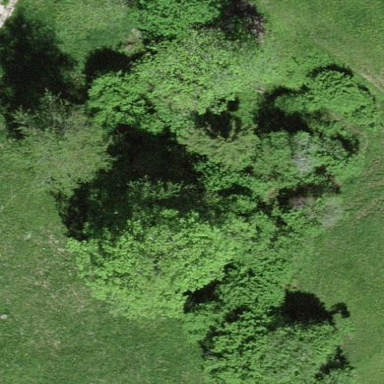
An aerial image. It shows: Mixed leaf-type forest area.